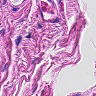
Metastatic tissue present: no